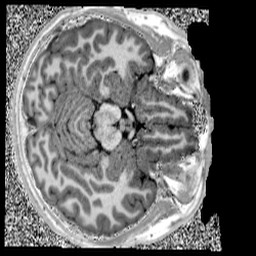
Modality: UNIT1
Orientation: axial
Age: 12
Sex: male
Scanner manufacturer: siemens
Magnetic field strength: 3 T
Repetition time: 4 s
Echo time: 0.00299 s